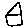
Label: house